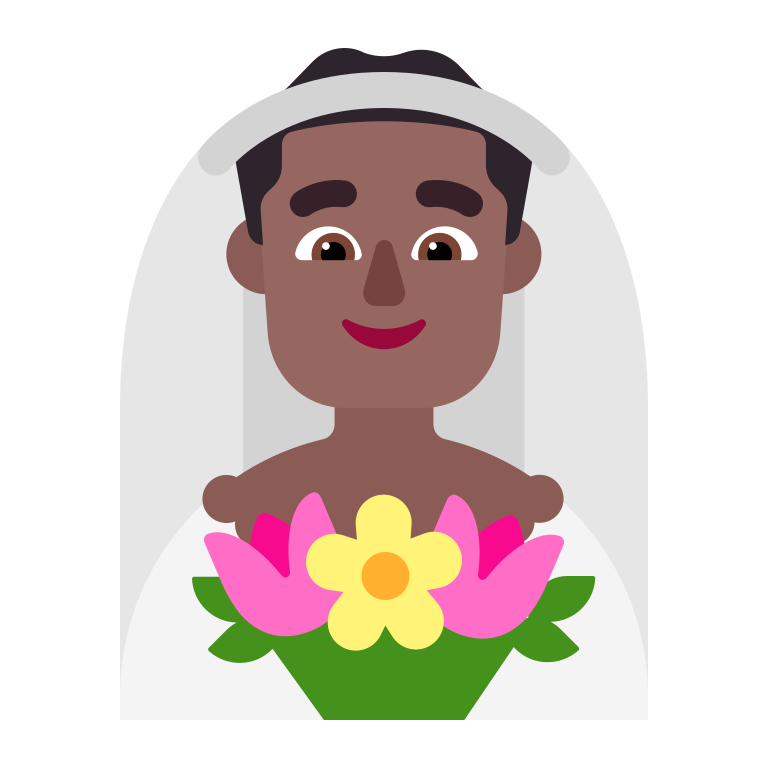
man with veil flat  dark